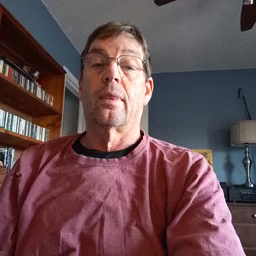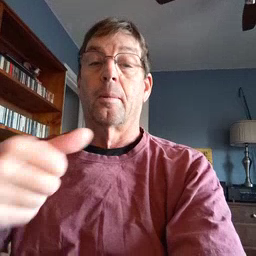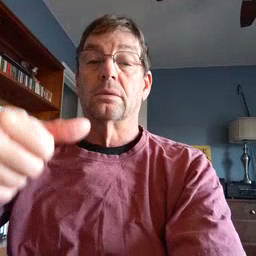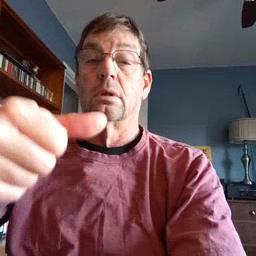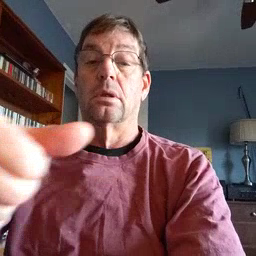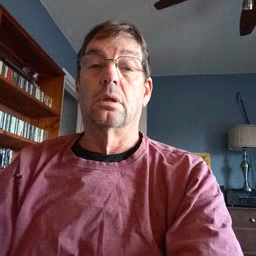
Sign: puzzle